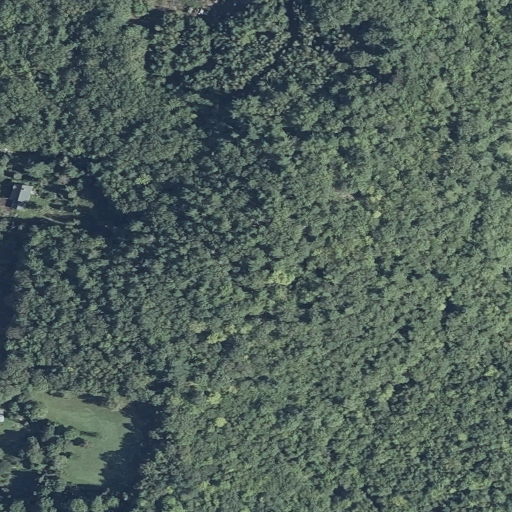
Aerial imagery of mountain in Maine named Porcupine Hill containing deciduous forest, mixed forest, pasture, evergreen forest, open development, and low intensity development